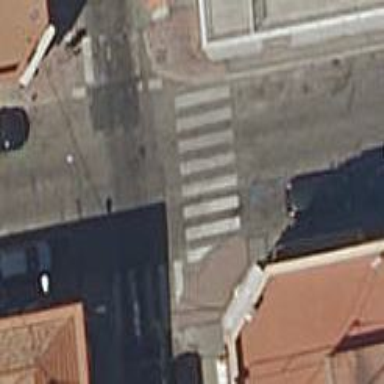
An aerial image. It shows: Marked crossing on the road.